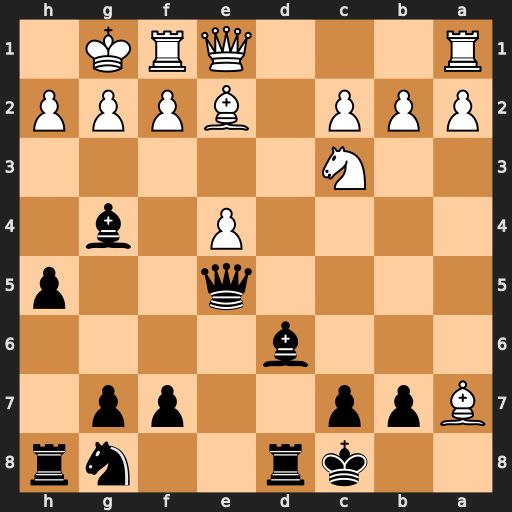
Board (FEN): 2kr2nr/Bpp2pp1/3b4/4q2p/4P1b1/2N5/PPP1BPPP/R3QRK1
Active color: b
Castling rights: -
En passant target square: -
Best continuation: Qxh2#